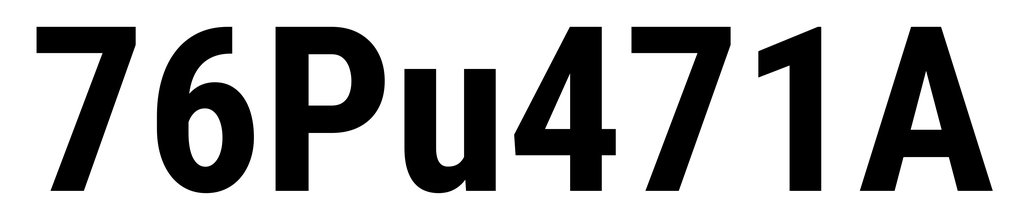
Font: Roboto_Condensed_Bold